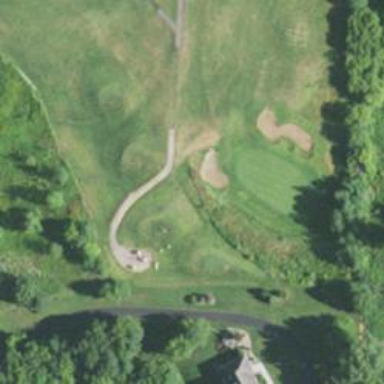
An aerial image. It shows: Designated golf course path.